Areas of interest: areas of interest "Specialty Commercial Street"
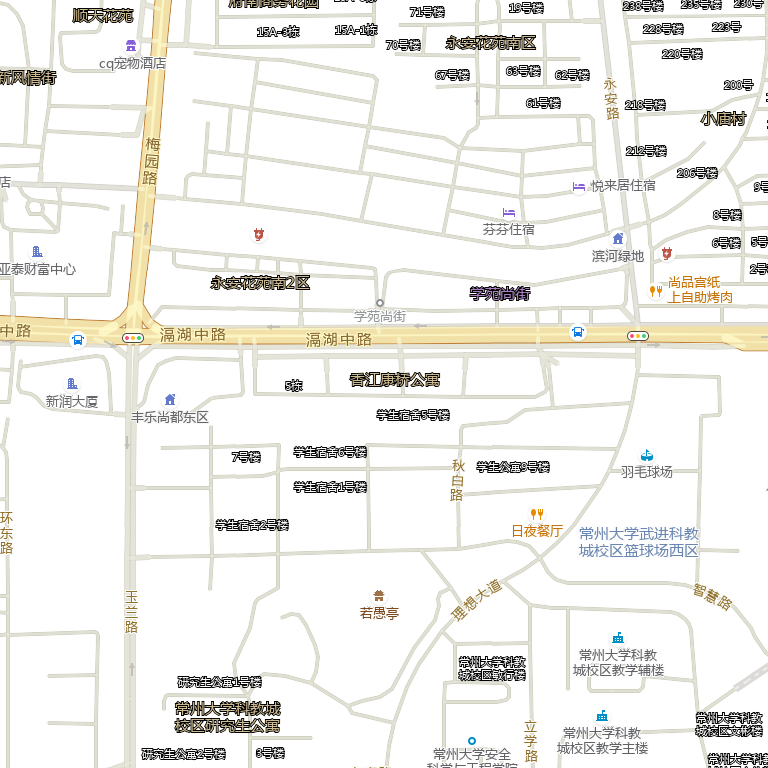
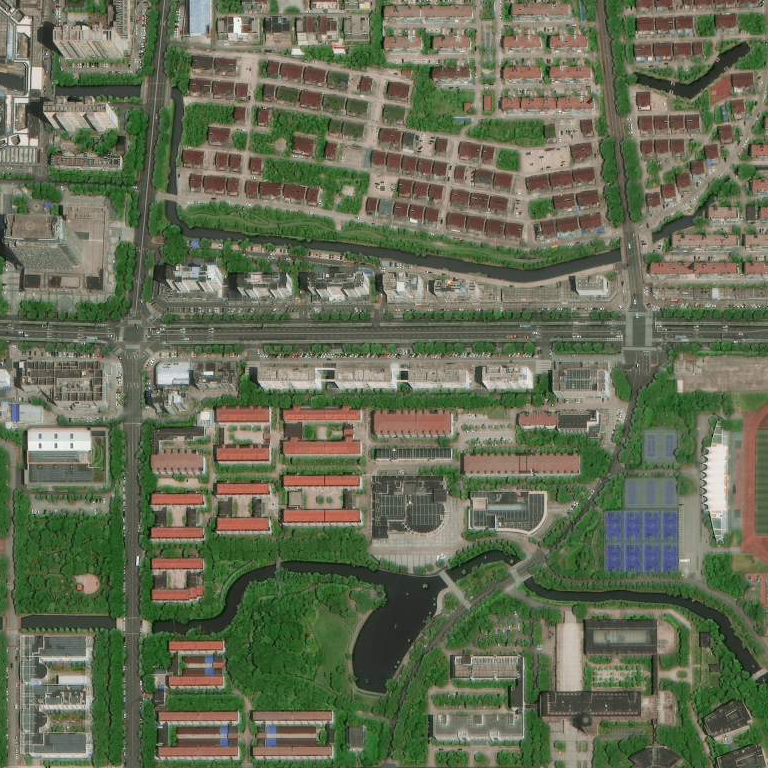